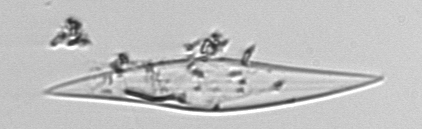
Label: Pleurosigma